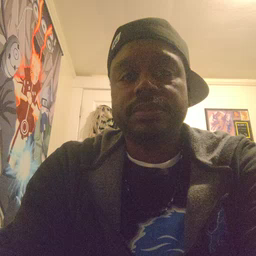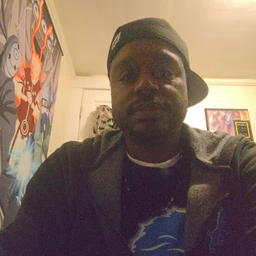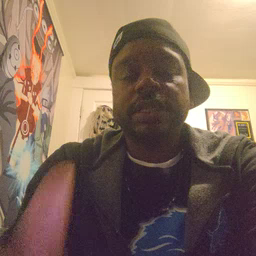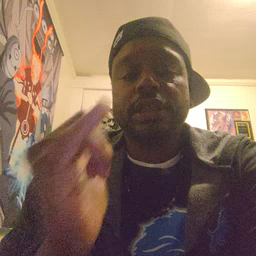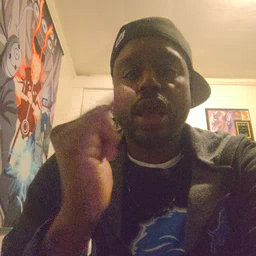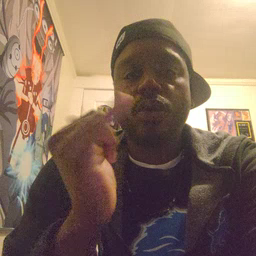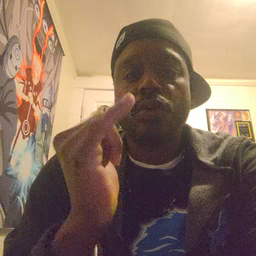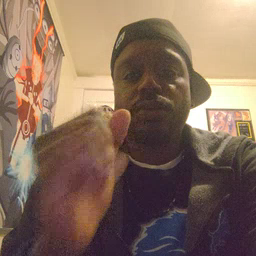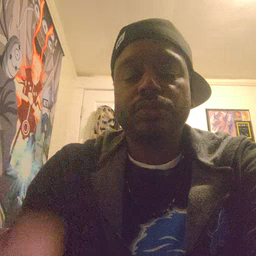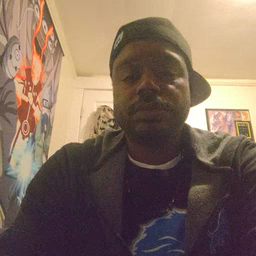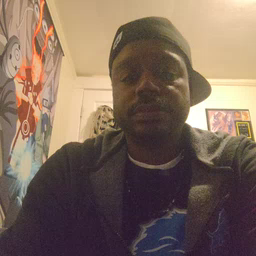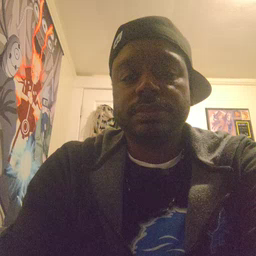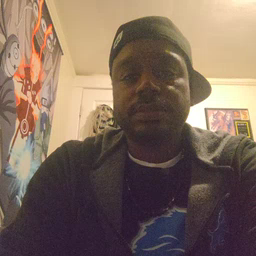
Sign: yellow